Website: home-depot
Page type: review-order
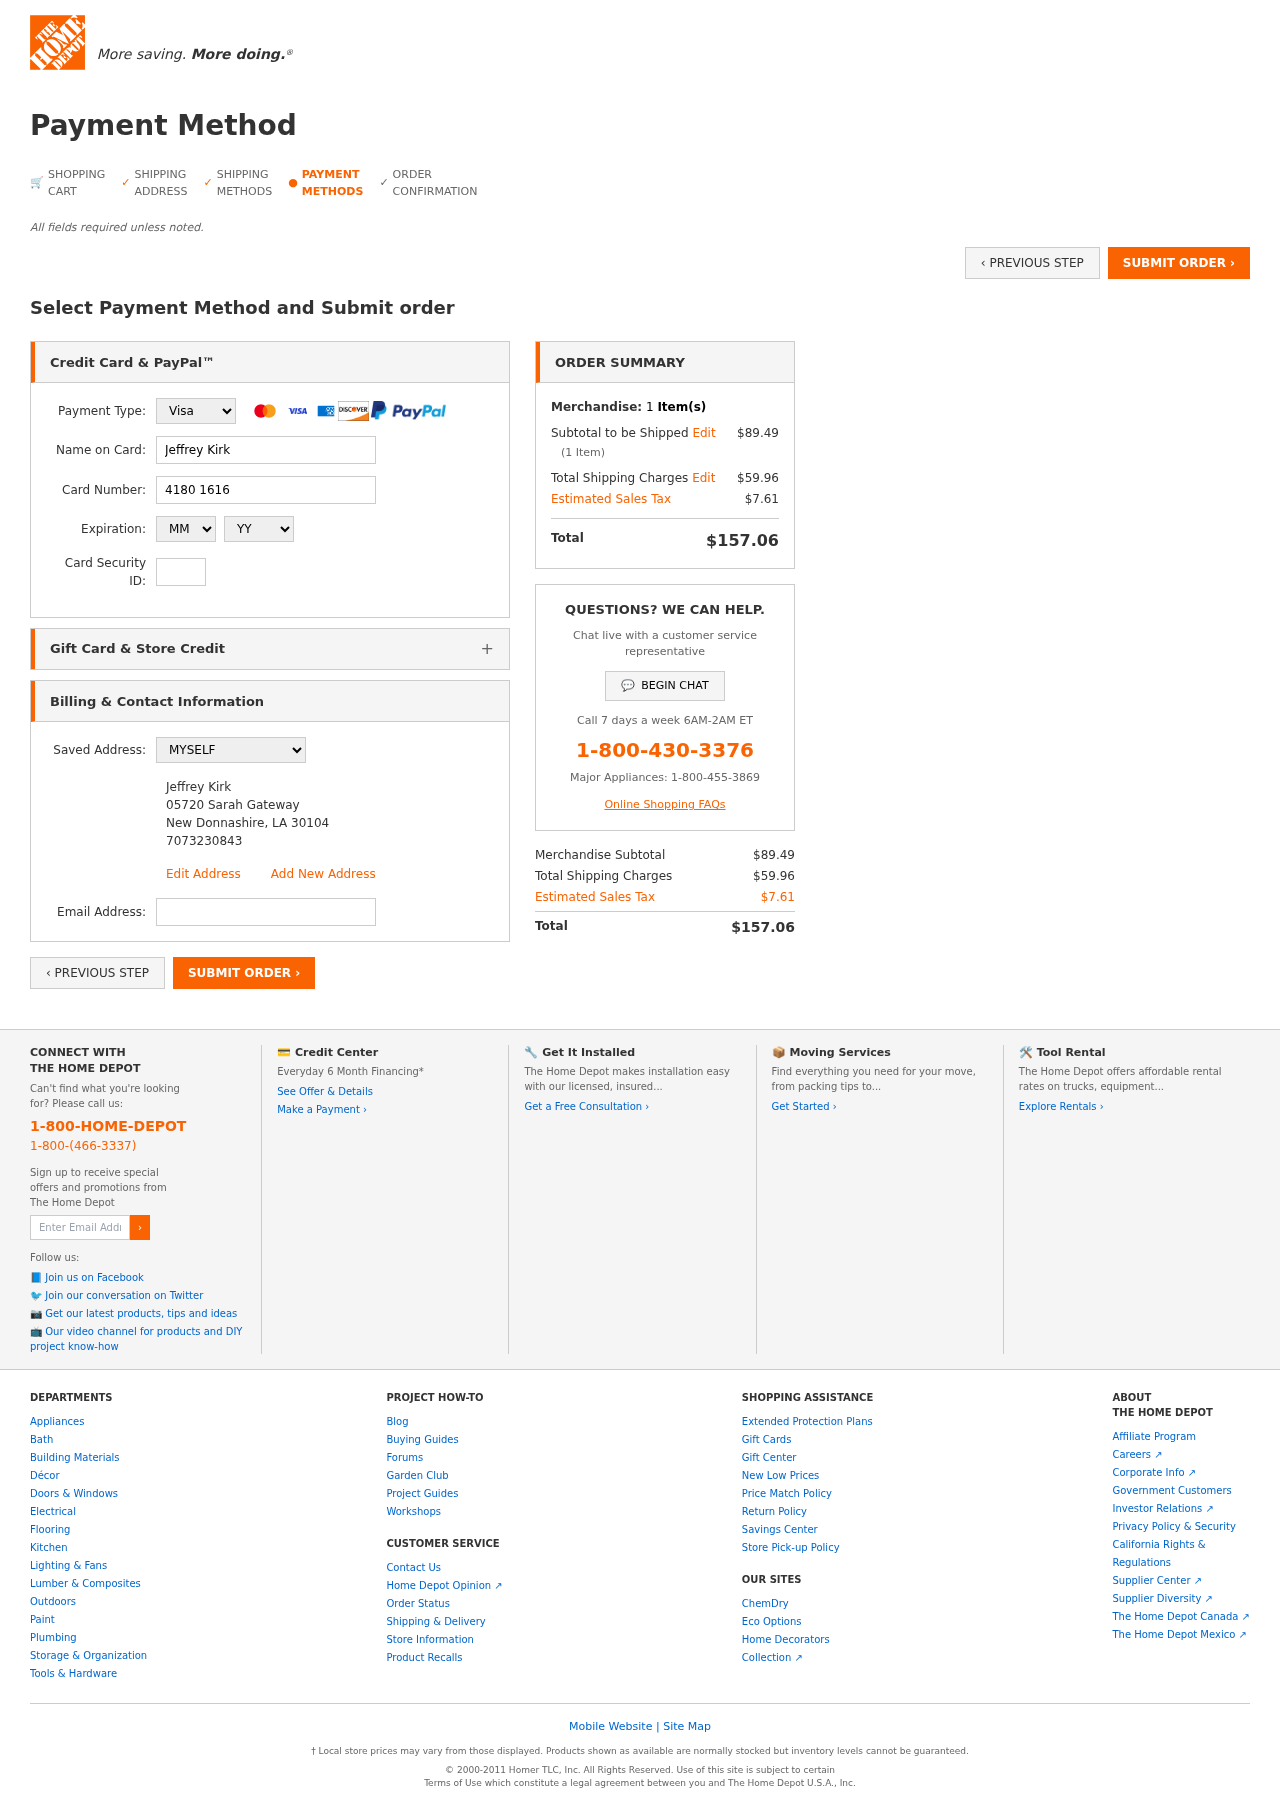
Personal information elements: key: PII_CARD_CVV
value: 129
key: PII_CARD_EXPIRY_MONTH
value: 07
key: PII_CARD_EXPIRY_YEAR
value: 27
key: PII_CARD_NUMBER
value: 4180 1616 2464 3643
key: PII_CARD_TYPE
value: Visa
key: PII_EMAIL
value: jeffrey.kirk@hotmail.com
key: PII_FULLNAME
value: Jeffrey Kirk
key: PII_FULLNAME2
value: Jeffrey Kirk
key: PII_STREET2
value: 05720 Sarah Gateway
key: PII_CITY2
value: New Donnashire
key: PII_STATE_ABBR2
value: LA
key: PII_POSTCODE2
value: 30104
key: PII_PHONE2
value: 7073230843
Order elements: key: ORDER_NUM_ITEMS
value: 1
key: ORDER_SUBTOTAL
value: $89.49
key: ORDER_NUM_ITEMS2
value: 1
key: ORDER_SHIPPING_COST
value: $59.96
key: ORDER_TAX
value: $7.61
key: ORDER_TOTAL
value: $157.06
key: ORDER_SUBTOTAL2
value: $89.49
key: ORDER_SHIPPING_COST2
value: $59.96
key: ORDER_TAX2
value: $7.61
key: ORDER_TOTAL2
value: $157.06